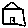
Label: house